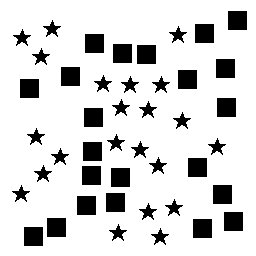
Squares: 22
Triangles: 0
Stars: 22
Total shapes: 44